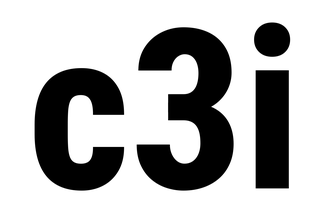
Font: Roboto_Condensed_ExtraBold